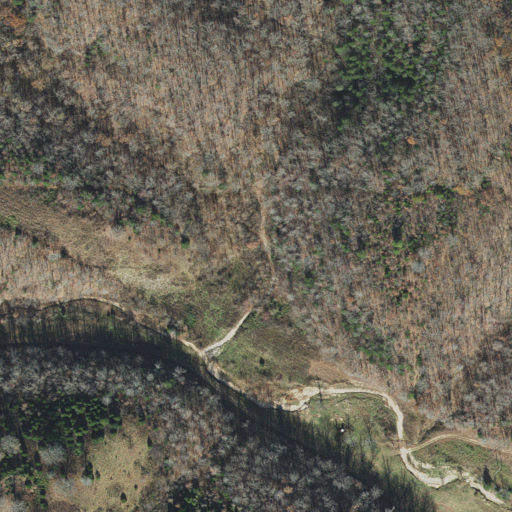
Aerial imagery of valley in Arkansas named Brown Hollow containing deciduous forest, pasture, shrub, and grassland